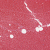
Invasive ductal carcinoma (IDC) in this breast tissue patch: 0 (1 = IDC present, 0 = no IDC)